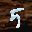
Label: 5